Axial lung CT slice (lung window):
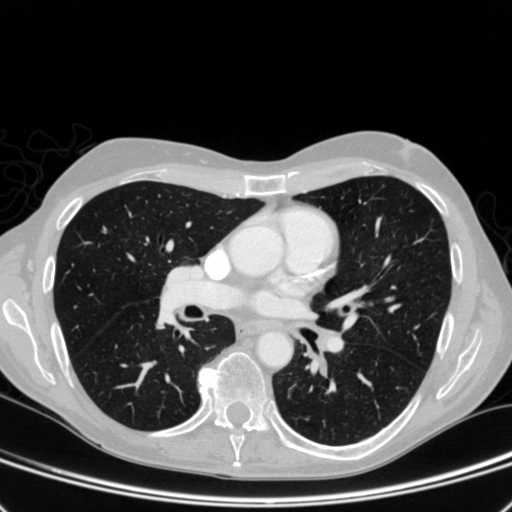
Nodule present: no